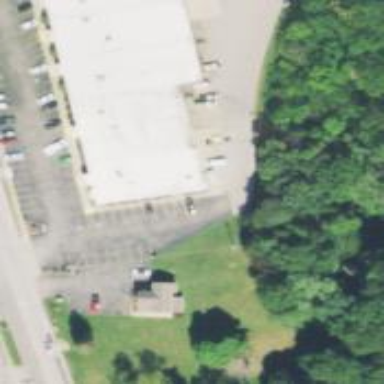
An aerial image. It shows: Veterinary facility.